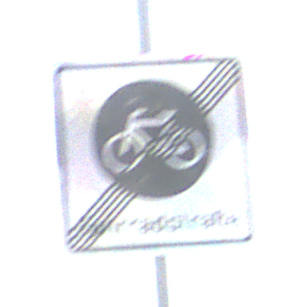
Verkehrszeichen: EndeFahrradstrasse
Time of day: MorningAfternoon
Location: Outdoor (RoadRail)
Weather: PartlyCloudy
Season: NotSpecified
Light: Natural